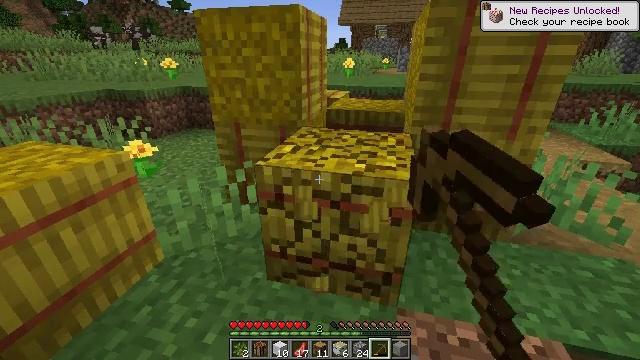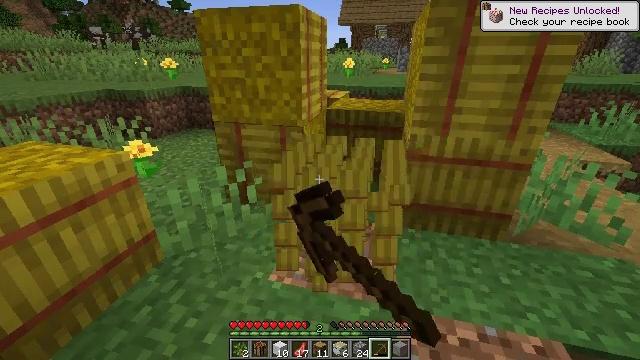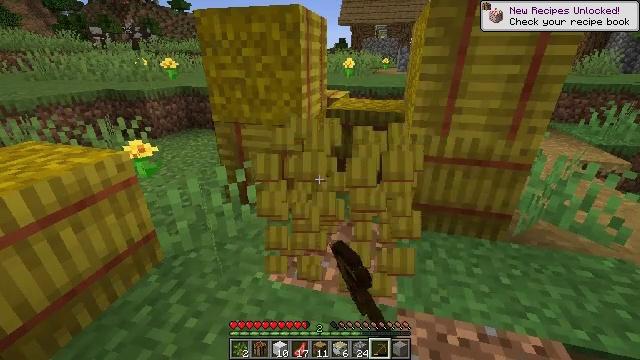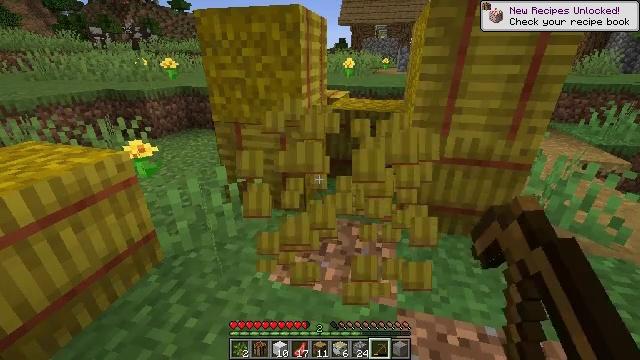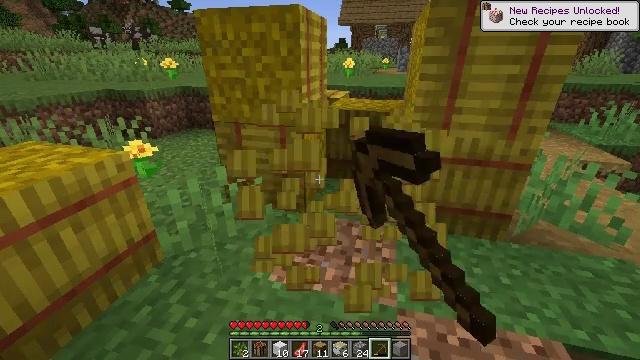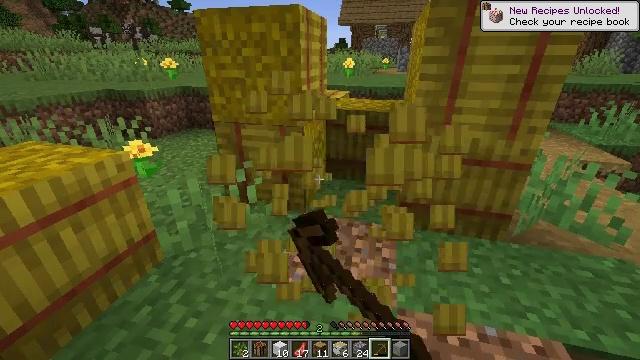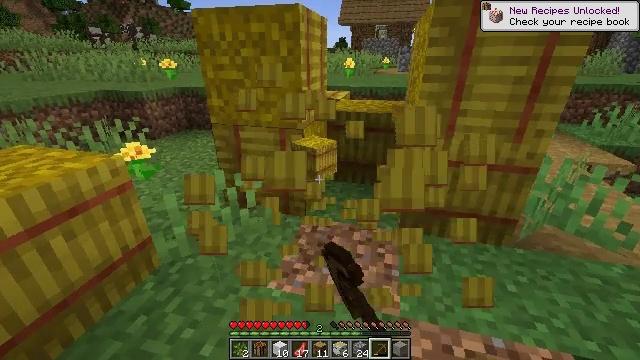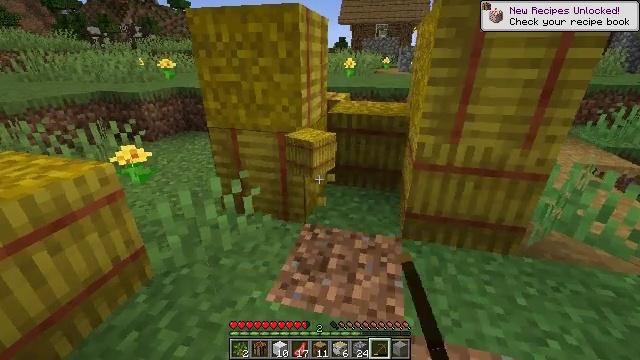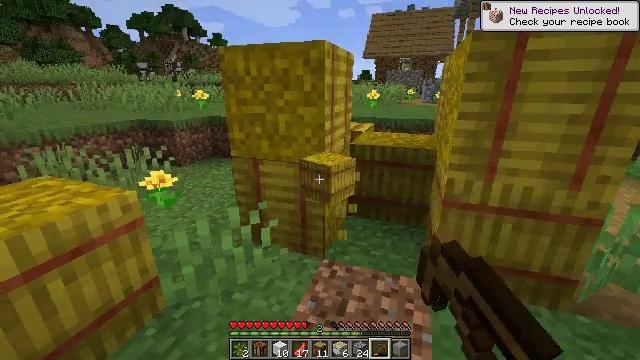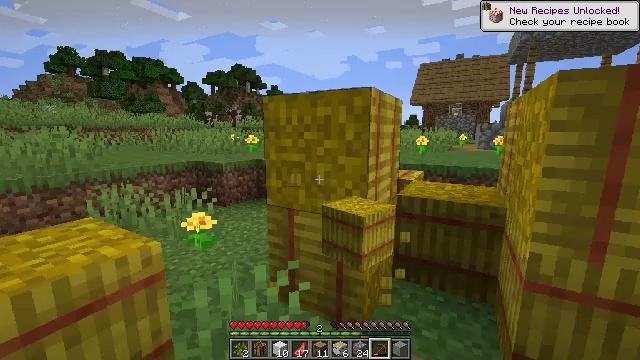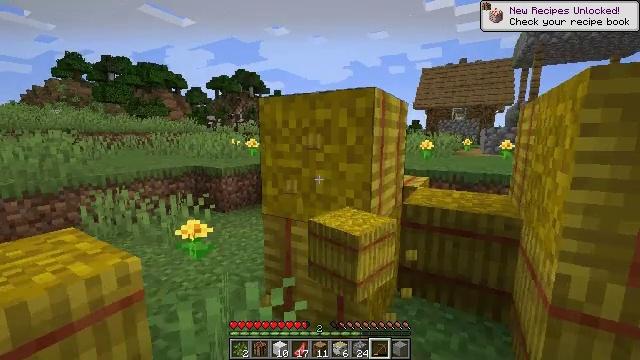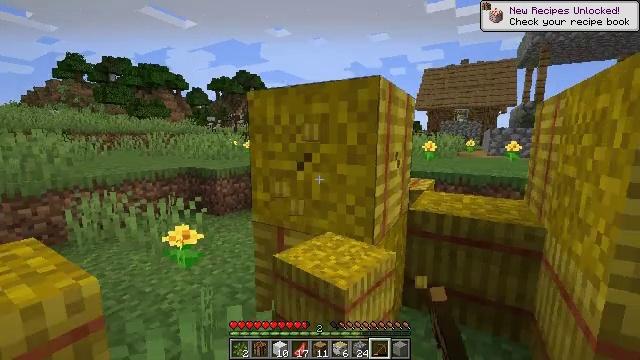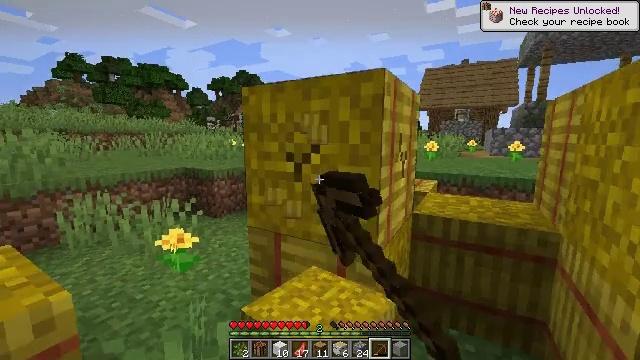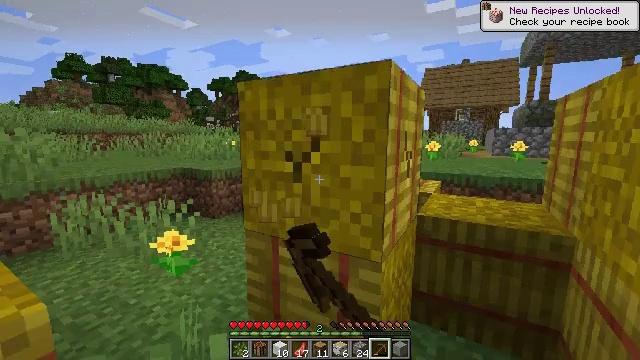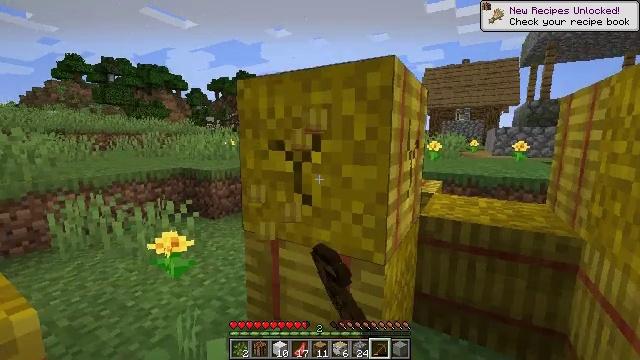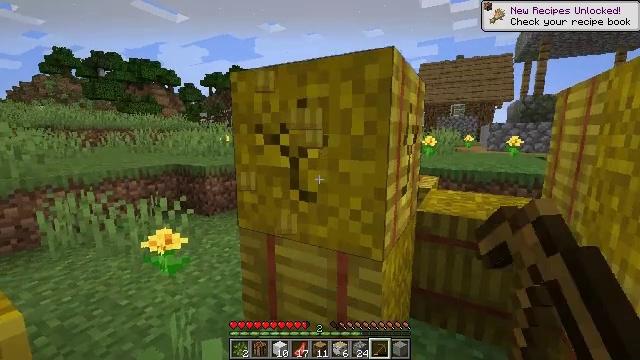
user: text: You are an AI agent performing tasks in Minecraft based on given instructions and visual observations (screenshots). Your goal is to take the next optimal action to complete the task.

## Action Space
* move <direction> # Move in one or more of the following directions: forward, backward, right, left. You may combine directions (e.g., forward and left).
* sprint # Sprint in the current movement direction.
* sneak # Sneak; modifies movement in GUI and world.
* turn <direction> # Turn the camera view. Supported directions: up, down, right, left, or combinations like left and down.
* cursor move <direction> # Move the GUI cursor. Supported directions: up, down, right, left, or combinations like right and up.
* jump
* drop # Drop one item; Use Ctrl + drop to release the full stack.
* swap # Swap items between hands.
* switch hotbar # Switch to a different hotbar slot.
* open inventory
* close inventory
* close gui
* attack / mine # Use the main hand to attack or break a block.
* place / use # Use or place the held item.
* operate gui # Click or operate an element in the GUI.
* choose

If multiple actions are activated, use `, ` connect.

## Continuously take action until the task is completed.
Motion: motion action
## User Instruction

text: Harvest hay blocks from the village.
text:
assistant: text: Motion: attack / mine
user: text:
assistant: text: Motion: attack / mine
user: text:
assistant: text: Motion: attack / mine
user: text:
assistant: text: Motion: attack / mine
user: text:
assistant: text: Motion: attack / mine
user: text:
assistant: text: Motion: move forward, attack / mine
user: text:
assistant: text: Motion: move forward, attack / mine
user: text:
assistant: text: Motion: move forward, turn left and up, attack / mine
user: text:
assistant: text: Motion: move forward, turn left and up, attack / mine
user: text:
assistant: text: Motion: move forward, attack / mine
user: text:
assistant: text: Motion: move forward, attack / mine
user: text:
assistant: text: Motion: attack / mine
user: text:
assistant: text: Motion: attack / mine
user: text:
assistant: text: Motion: attack / mine
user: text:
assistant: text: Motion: turn right, attack / mine
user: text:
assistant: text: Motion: turn right and down, attack / mine
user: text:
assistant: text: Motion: attack / mine
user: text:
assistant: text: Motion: attack / mine
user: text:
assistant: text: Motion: turn down, attack / mine
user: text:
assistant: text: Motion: attack / mine
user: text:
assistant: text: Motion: attack / mine
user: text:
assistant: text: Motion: attack / mine
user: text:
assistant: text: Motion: attack / mine
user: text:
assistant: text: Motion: attack / mine
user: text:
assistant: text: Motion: attack / mine
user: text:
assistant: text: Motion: attack / mine
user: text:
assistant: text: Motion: attack / mine
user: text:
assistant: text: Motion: attack / mine
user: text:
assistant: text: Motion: move forward, attack / mine
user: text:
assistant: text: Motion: move forward, turn right and down, attack / mine